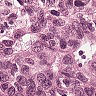
Metastatic tissue present: yes